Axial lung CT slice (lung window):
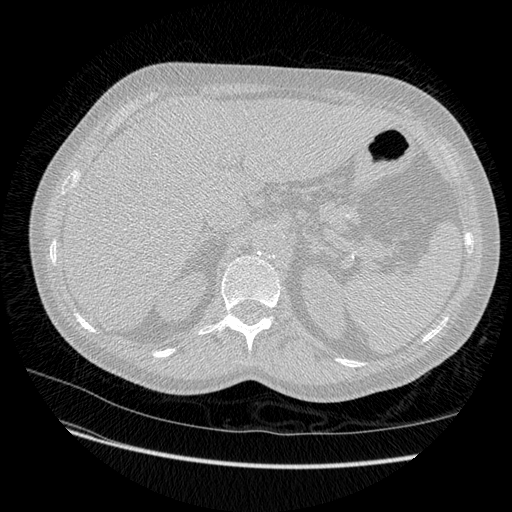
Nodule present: no